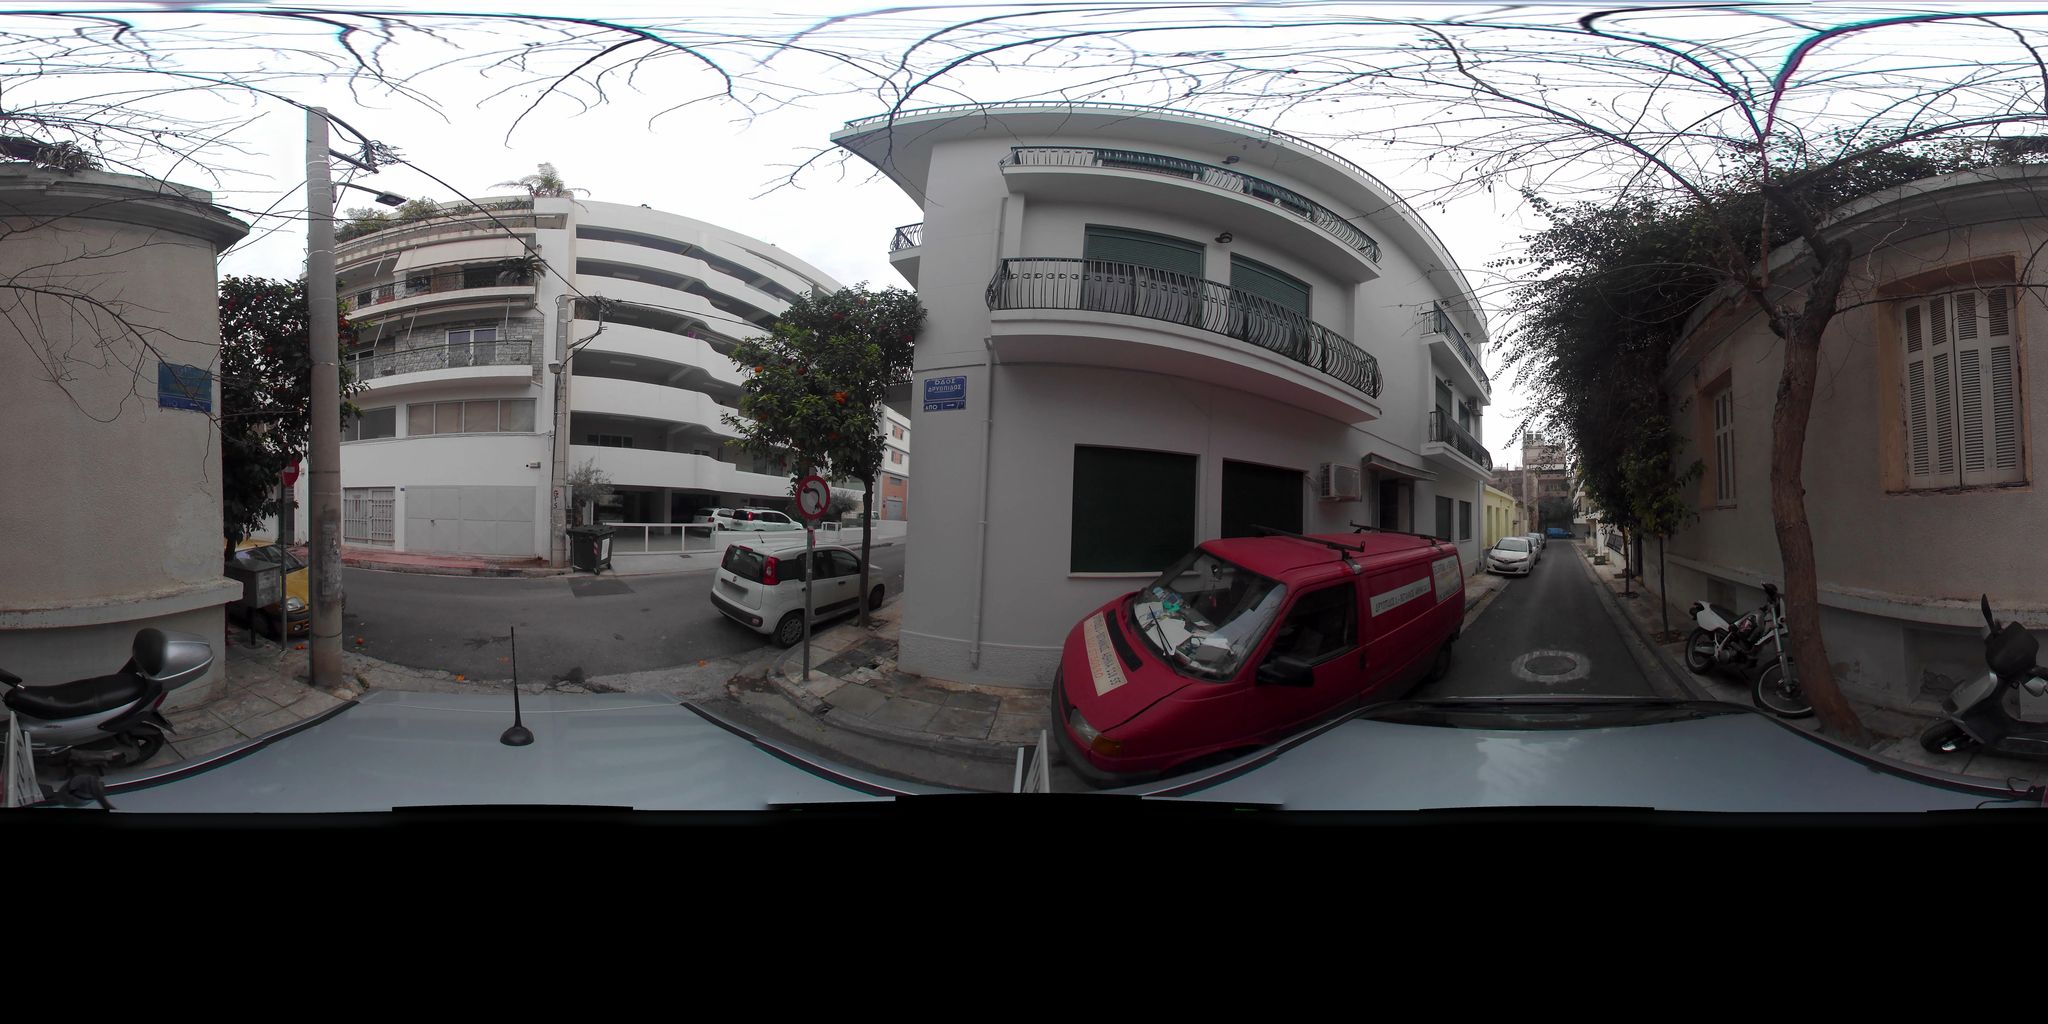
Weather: snowy
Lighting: day
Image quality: good
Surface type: walking surface
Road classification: service
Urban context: urban centre
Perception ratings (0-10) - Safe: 3.28, Lively: 6.63, Beautiful: 3.61, Boring: 0.63, Depressing: 6.22, Wealthy: 4.52